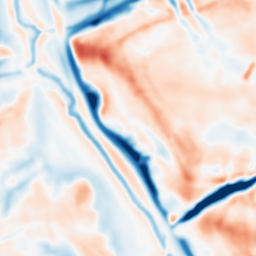
Category: multiscale
Decomposition family: dog
Decomposition parameters: sigma_low: 2
sigma_high: 10
Upsampling method: quintic
Upsampling parameters: scale: 2
Upsampling scale: 2